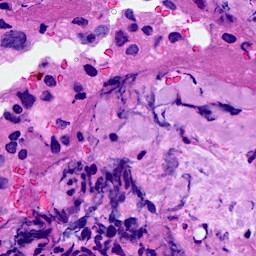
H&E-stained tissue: Breast